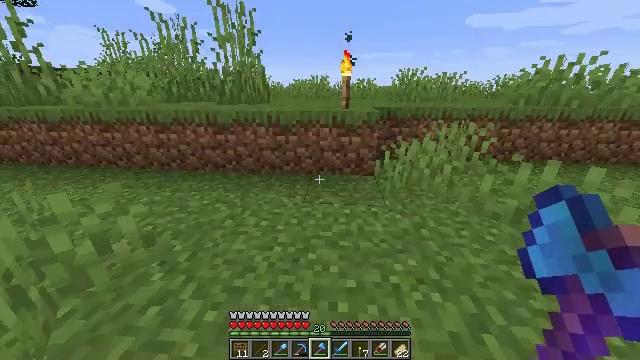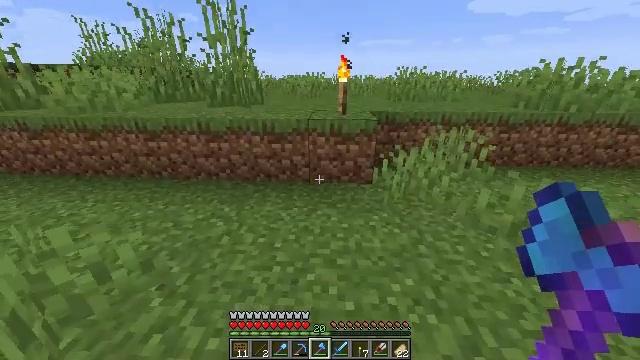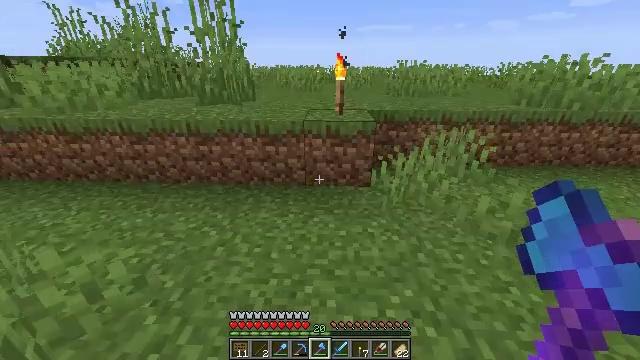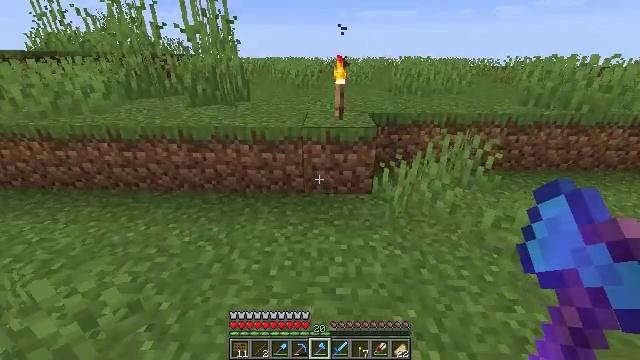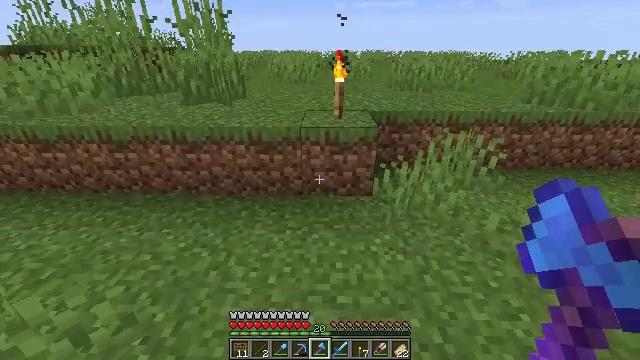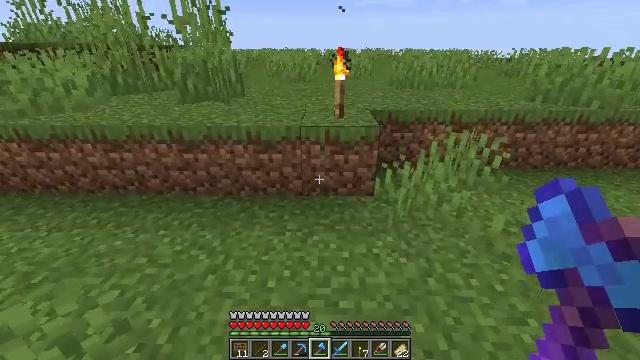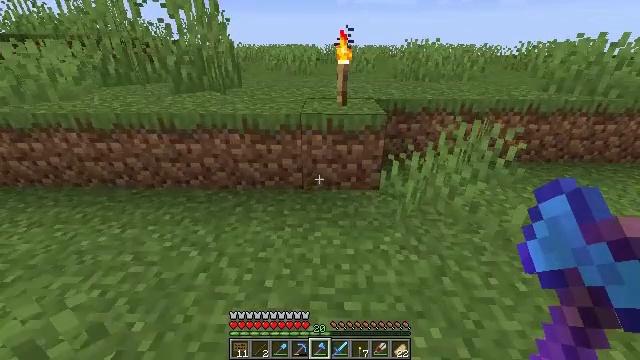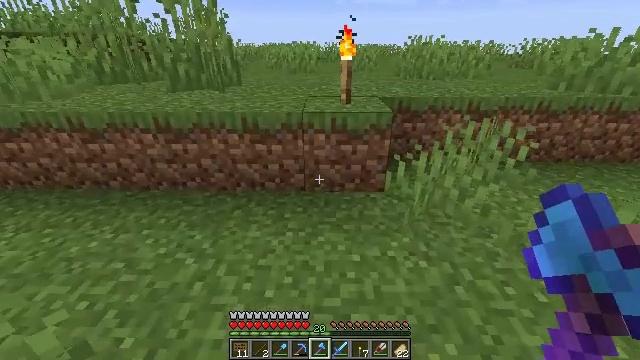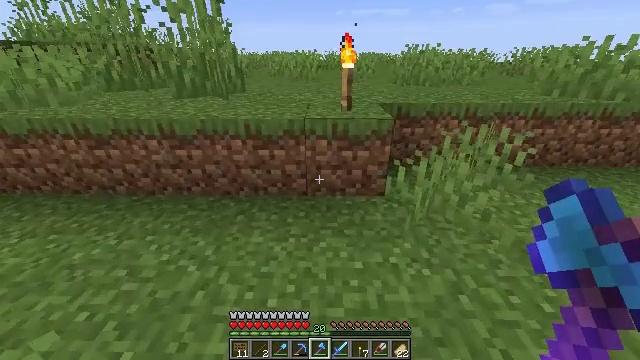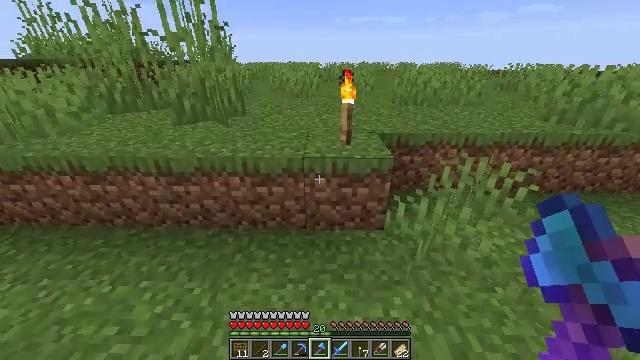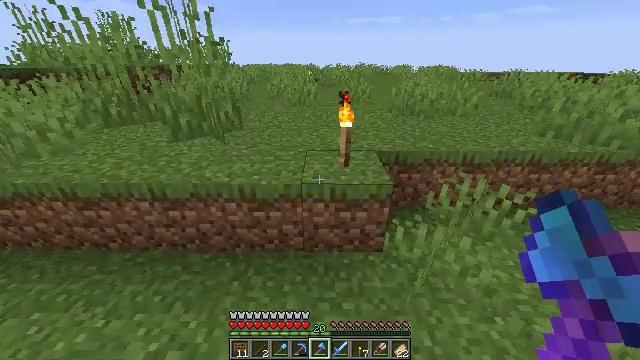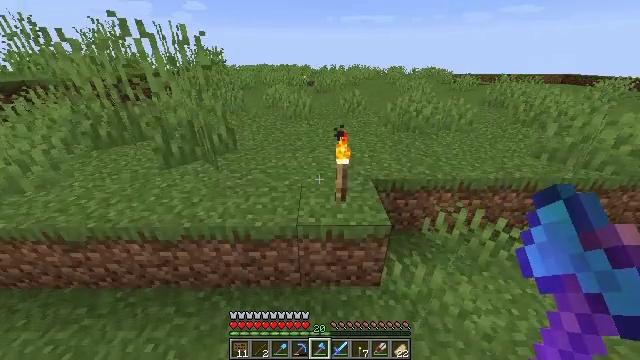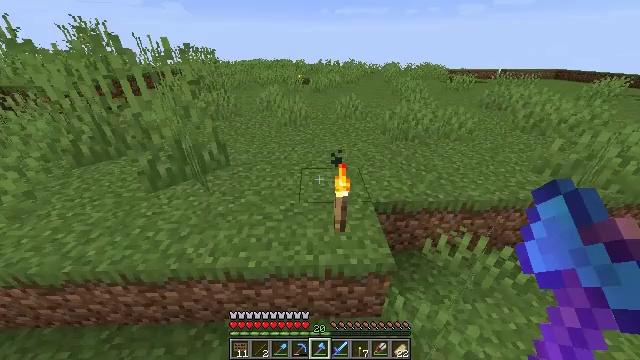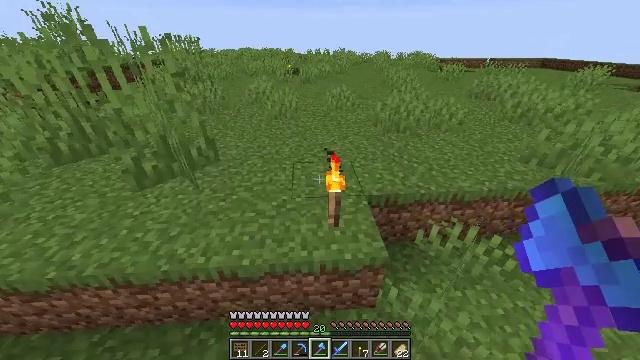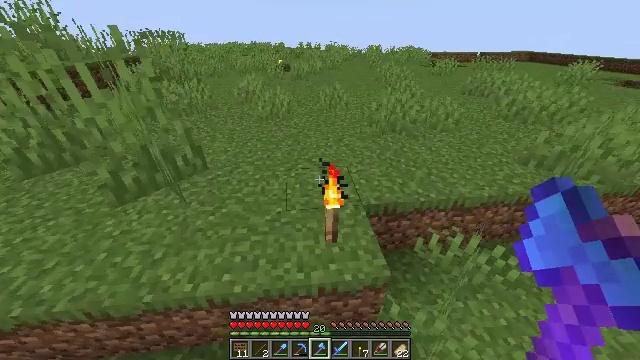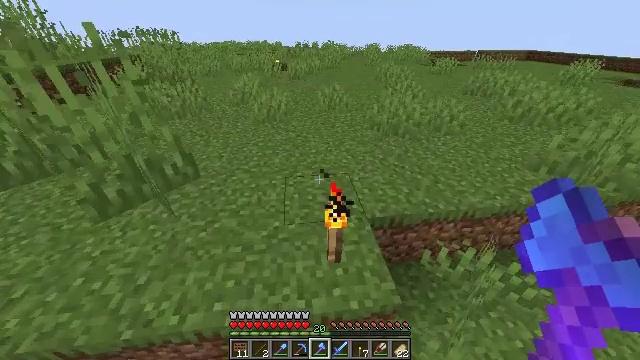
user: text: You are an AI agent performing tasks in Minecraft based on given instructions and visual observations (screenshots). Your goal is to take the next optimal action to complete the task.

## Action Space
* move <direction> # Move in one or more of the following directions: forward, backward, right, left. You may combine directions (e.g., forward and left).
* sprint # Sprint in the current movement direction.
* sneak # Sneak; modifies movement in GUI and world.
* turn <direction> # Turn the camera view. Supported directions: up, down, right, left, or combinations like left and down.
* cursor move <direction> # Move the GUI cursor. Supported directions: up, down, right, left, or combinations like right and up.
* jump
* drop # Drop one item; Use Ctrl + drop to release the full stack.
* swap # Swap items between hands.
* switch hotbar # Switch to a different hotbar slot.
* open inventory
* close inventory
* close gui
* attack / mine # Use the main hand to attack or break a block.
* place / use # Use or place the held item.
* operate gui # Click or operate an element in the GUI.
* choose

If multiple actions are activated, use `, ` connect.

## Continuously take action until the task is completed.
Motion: motion action
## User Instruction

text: Remove the torch from its spot.
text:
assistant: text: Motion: move forward, turn right and down, jump
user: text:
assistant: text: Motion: move forward, turn right and down, jump
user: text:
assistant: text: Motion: move forward, turn down, jump
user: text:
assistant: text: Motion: move forward, jump
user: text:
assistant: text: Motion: move forward, jump
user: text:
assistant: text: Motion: move forward, jump
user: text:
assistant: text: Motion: move forward, sprint, jump
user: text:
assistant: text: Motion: move forward, sprint, jump
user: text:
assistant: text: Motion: move forward, sprint, jump
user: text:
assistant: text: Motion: move forward, jump
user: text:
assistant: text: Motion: move forward, turn right and down, jump
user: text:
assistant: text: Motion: move forward, turn right and down, jump
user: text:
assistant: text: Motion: move forward, turn right and down, jump
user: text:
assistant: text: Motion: move forward, turn right and down, jump
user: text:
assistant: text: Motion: move forward, jump
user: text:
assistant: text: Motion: move forward, jump
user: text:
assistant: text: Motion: move forward, jump
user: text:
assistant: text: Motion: move forward, sprint, jump
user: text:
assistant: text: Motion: move forward, sprint, jump
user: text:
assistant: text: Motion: move forward, sprint, jump
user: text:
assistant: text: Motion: move forward, jump
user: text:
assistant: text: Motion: move forward, turn left and up, jump
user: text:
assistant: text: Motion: move forward, turn left and up, jump
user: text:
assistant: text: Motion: move forward, jump
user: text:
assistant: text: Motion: move forward, jump
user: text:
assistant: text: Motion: move forward, sprint, jump
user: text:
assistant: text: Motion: move forward, sprint, jump
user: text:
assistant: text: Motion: move forward, sprint, turn left, jump
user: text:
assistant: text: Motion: move forward, sprint, turn left, jump
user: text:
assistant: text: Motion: move forward, turn left, jump